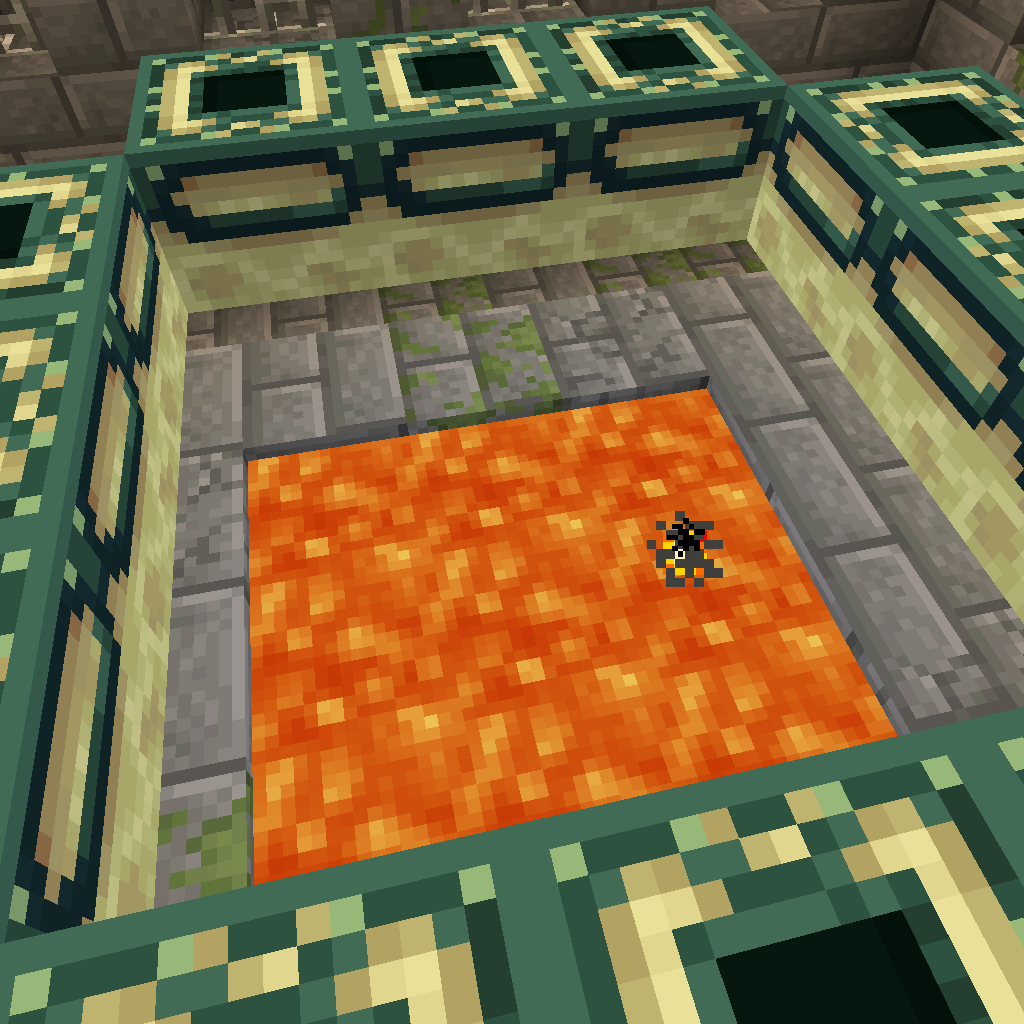
end portal unactivated with lava